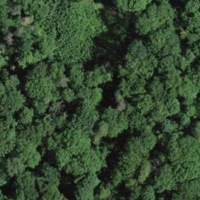
EUNIS habitat code: 41
Species observed at this site:
Picus viridis
Pieris napi